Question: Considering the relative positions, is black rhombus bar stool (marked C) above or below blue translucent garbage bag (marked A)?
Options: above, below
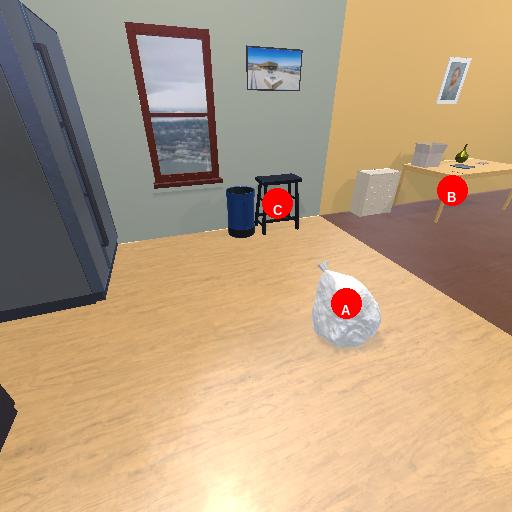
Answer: above